九年级 · 画法几何学
(本题 3 分)（2020$\cdot$浙江杭州$\cdot$九年级期末）如果用线段 $a 、 b 、 c$, 求作线段 $x$, 使 $a: b=c: x$, 那么下列作图正确的是 $(\quad)$
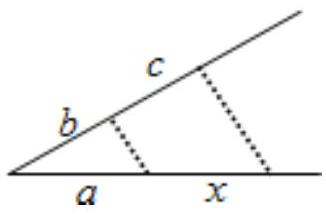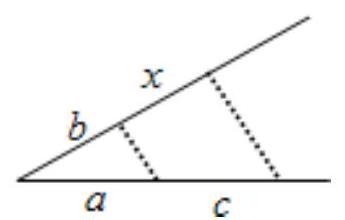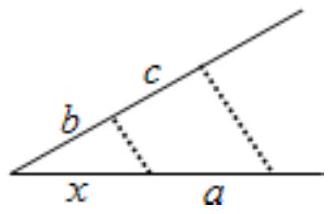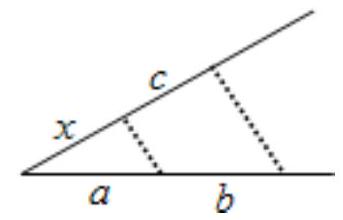
A.B.C.D.
答案: B
解析: B【分析】利用比例式a:b=c:x,与已知图形作对比,可以得出结论.【详解】A、a:b=x:c与已知a:b=c:x不符合,故选项A不正确;B、a:b=c:x与已知a:b=c:x符合,故选项B正确;C、a:c=x:b与已知a:b=c:x不符合,故选项C不正确;D、a:x=b:c与已知a:b=c:x不符合,故选项D不正确;故选:B.【点睛】本题考查了平行线分线段成比例定理、复杂作图，熟练掌握平行于三角形一边的直线截其他两边（或两边的延长线)，所得的对应线段成比例.